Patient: sex F, age 39
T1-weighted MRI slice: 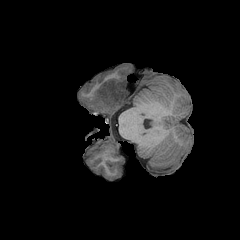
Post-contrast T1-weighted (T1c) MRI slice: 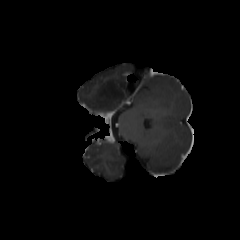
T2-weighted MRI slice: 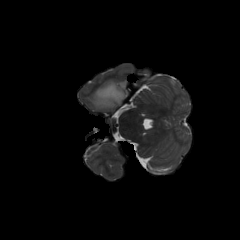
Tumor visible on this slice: yes
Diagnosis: Astrocytoma, IDH-mutant
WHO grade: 4